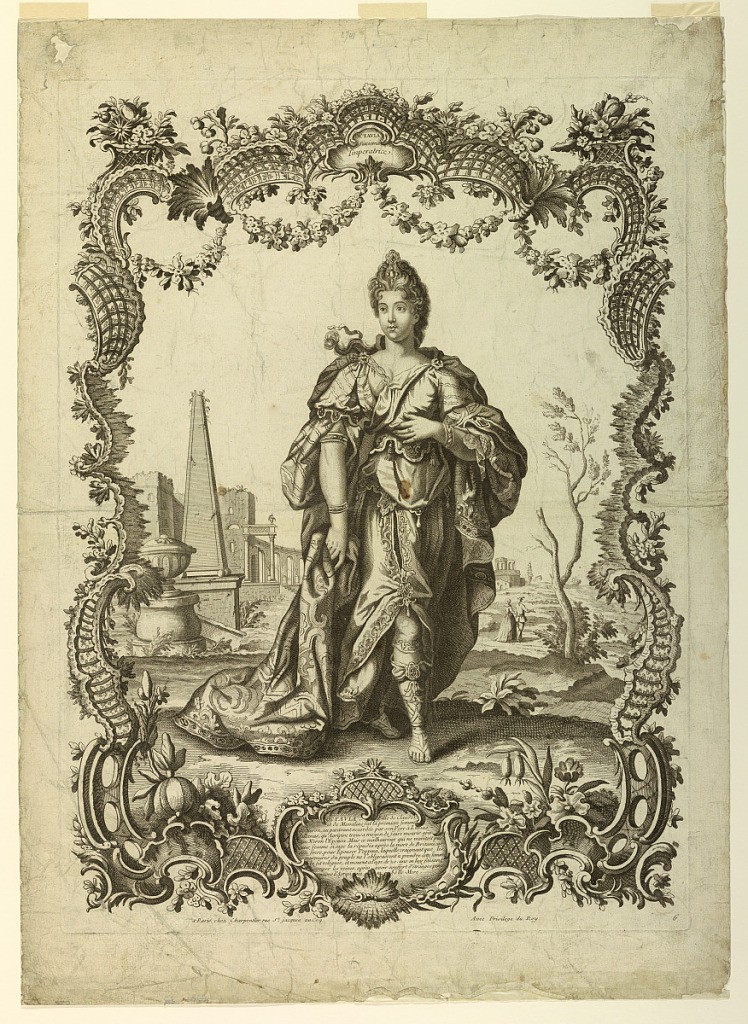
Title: Octavia Empress to Nero, in escutcheon
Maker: Étienne Charpentier, French, 1707 – after 1792
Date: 1750-1760
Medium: Engraving with etching on paper
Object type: Print
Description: Shown standing and against classical ruins, which a couple inspects in the right central distance. The escutcheon is composed of rocaille motifs and lattice.